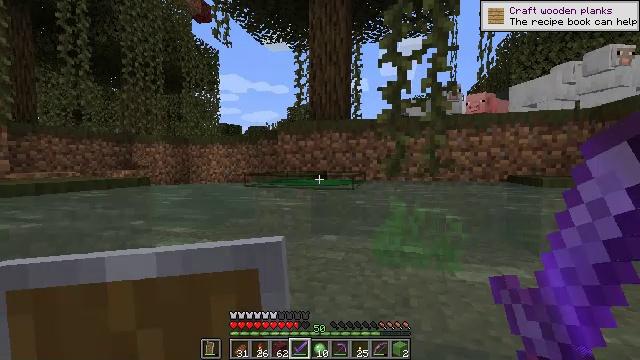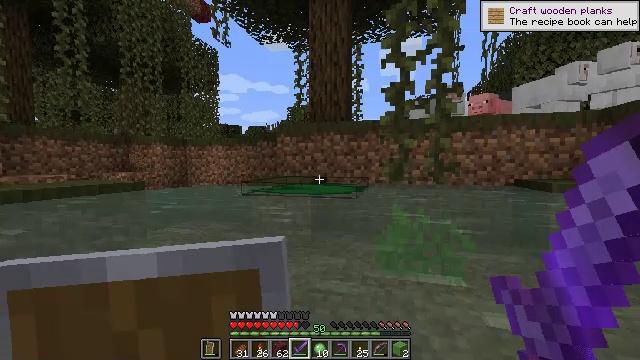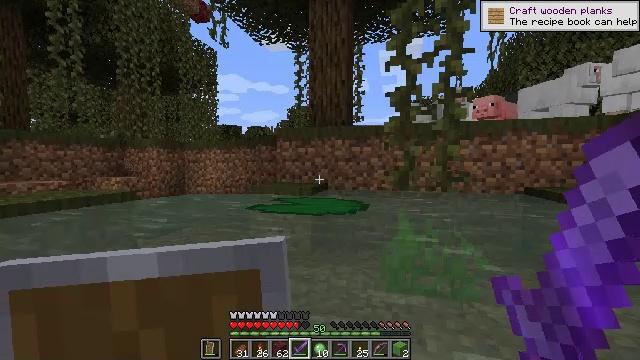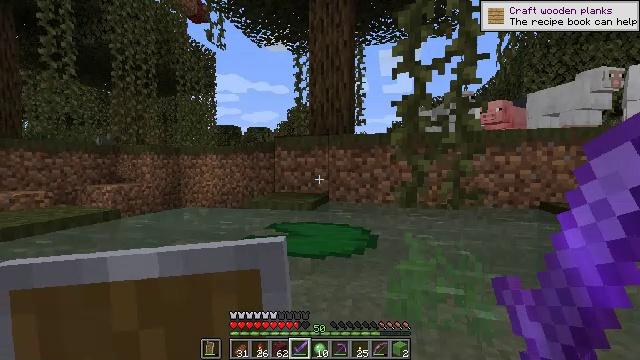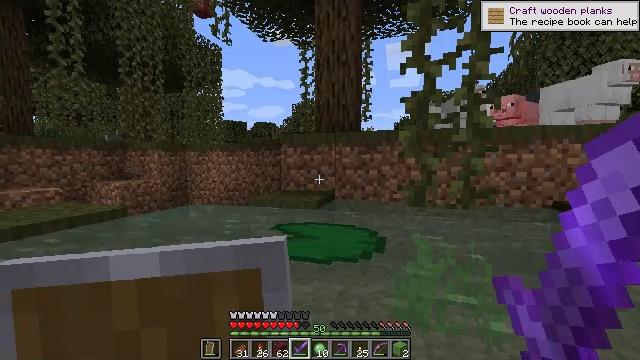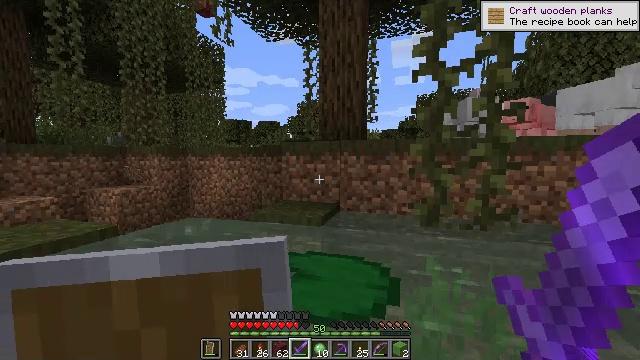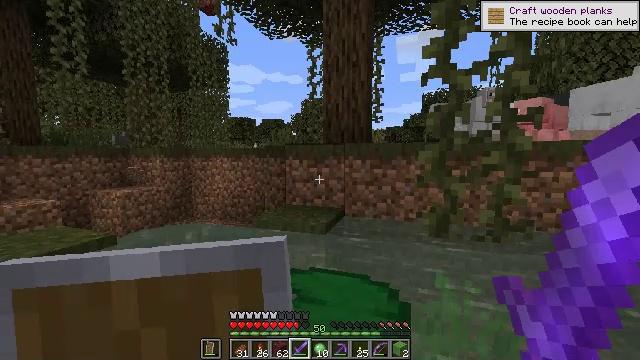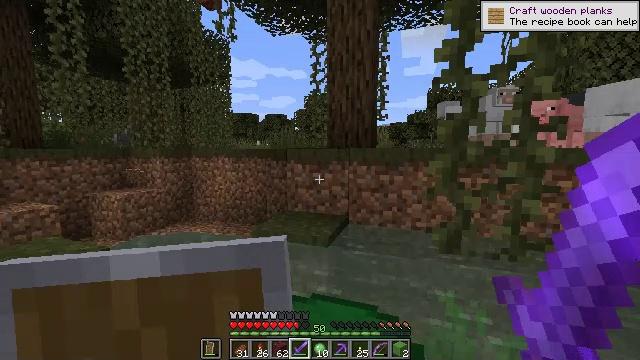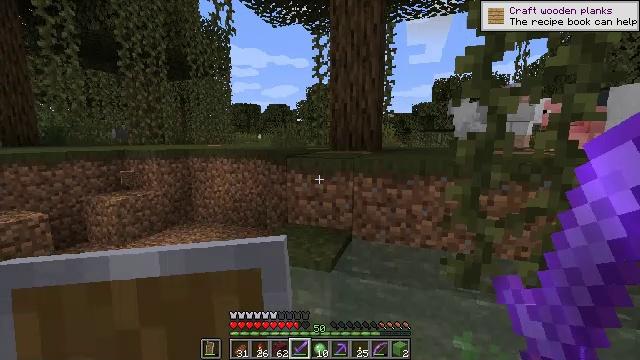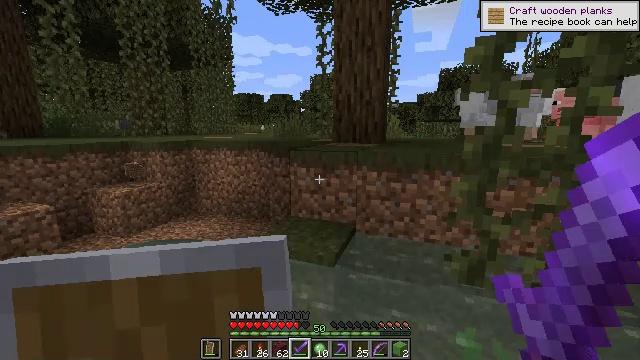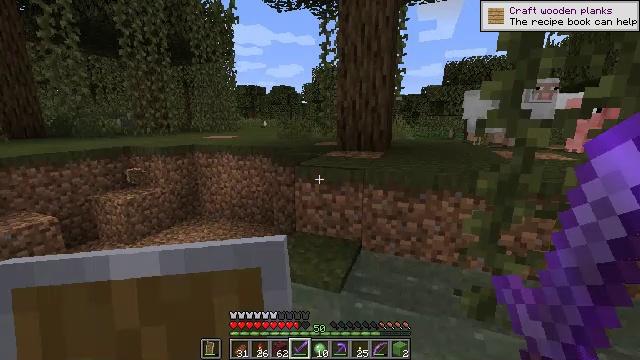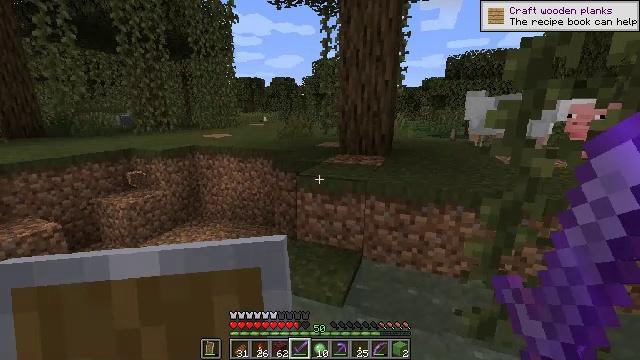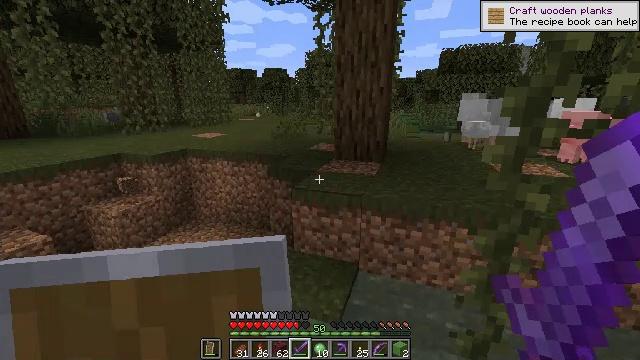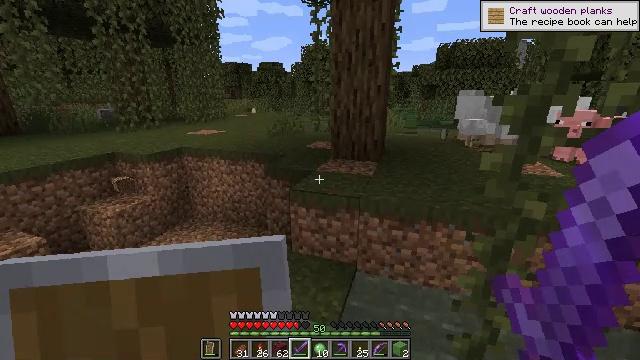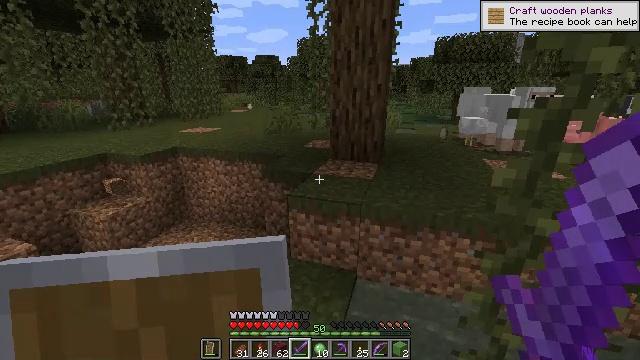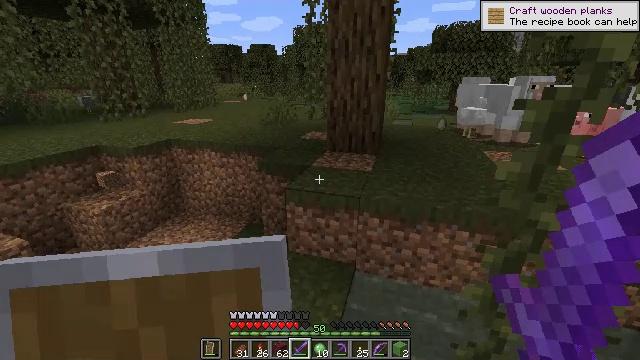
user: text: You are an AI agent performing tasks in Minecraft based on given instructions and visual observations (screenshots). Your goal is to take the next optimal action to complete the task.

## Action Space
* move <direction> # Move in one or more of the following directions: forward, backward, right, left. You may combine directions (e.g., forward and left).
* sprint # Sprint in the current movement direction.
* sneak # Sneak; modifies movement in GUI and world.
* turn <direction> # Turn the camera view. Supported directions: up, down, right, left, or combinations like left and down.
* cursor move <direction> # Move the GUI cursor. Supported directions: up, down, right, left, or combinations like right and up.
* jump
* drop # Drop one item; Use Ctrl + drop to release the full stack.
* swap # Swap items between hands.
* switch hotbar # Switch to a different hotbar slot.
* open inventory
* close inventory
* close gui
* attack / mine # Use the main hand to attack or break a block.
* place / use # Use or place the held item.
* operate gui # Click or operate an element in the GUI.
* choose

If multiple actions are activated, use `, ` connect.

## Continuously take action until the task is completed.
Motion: motion action
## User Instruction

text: Kill mobs.
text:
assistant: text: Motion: move forward, jump
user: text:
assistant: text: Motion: move forward, jump
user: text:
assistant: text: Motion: move forward, jump
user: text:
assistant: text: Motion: move forward, turn left and down, jump
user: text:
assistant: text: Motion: move forward, jump
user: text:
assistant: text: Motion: move forward, jump
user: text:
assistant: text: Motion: move forward, turn down, jump
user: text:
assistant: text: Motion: move forward, turn down, jump
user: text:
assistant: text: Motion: move forward, turn down, jump
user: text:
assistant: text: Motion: move forward, turn down, jump
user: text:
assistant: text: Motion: move forward, turn down, jump
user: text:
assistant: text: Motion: move forward, turn right and down, jump
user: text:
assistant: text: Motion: move forward, turn down, jump
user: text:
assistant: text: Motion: move forward, turn down, jump
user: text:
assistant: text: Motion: move forward, turn down, jump
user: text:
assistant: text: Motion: move forward, turn down, jump
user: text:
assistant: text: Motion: move forward, turn right and down, jump
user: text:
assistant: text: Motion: move forward, turn right and down, jump
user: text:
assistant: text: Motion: move forward, turn right, jump
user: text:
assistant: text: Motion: move forward, turn right, jump
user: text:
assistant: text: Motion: move forward, turn right, jump
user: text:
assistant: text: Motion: move forward, turn right and up, jump
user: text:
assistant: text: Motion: move forward, turn right, jump
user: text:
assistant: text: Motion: move forward, turn up, jump
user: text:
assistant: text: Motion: move forward, turn up, jump
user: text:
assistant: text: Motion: move forward, turn right and up, jump
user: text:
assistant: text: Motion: move forward, turn right and up, jump
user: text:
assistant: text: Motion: move forward, turn right, jump
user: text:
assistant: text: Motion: move forward, turn right, jump
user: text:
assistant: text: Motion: move forward, turn right, jump